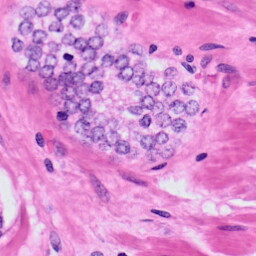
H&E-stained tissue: Prostate